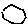
Label: hexagon